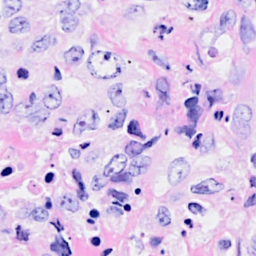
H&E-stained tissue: Breast